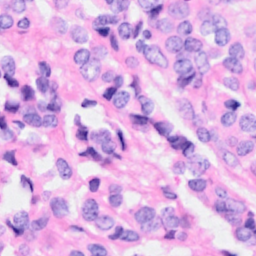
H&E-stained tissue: Breast